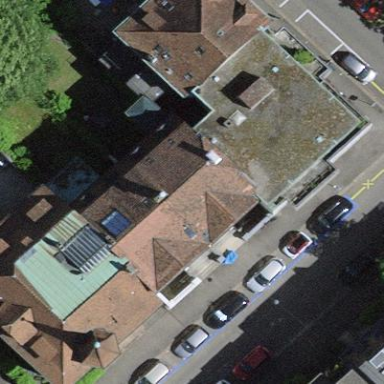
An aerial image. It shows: Apartment building with flat roof.